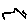
Label: zigzag